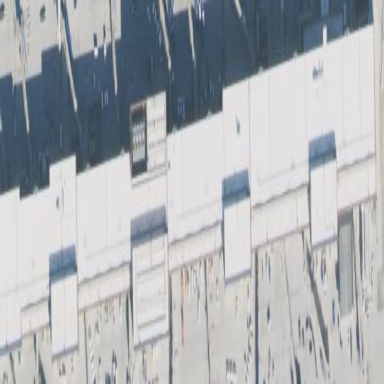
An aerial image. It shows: Terminal building at airport.